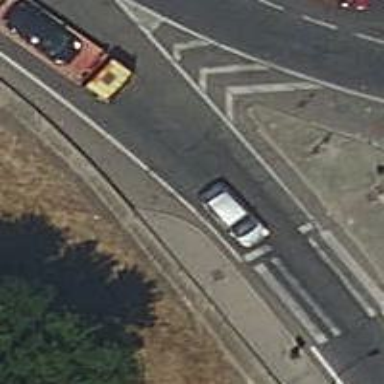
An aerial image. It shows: Road with traffic signals.